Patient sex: F
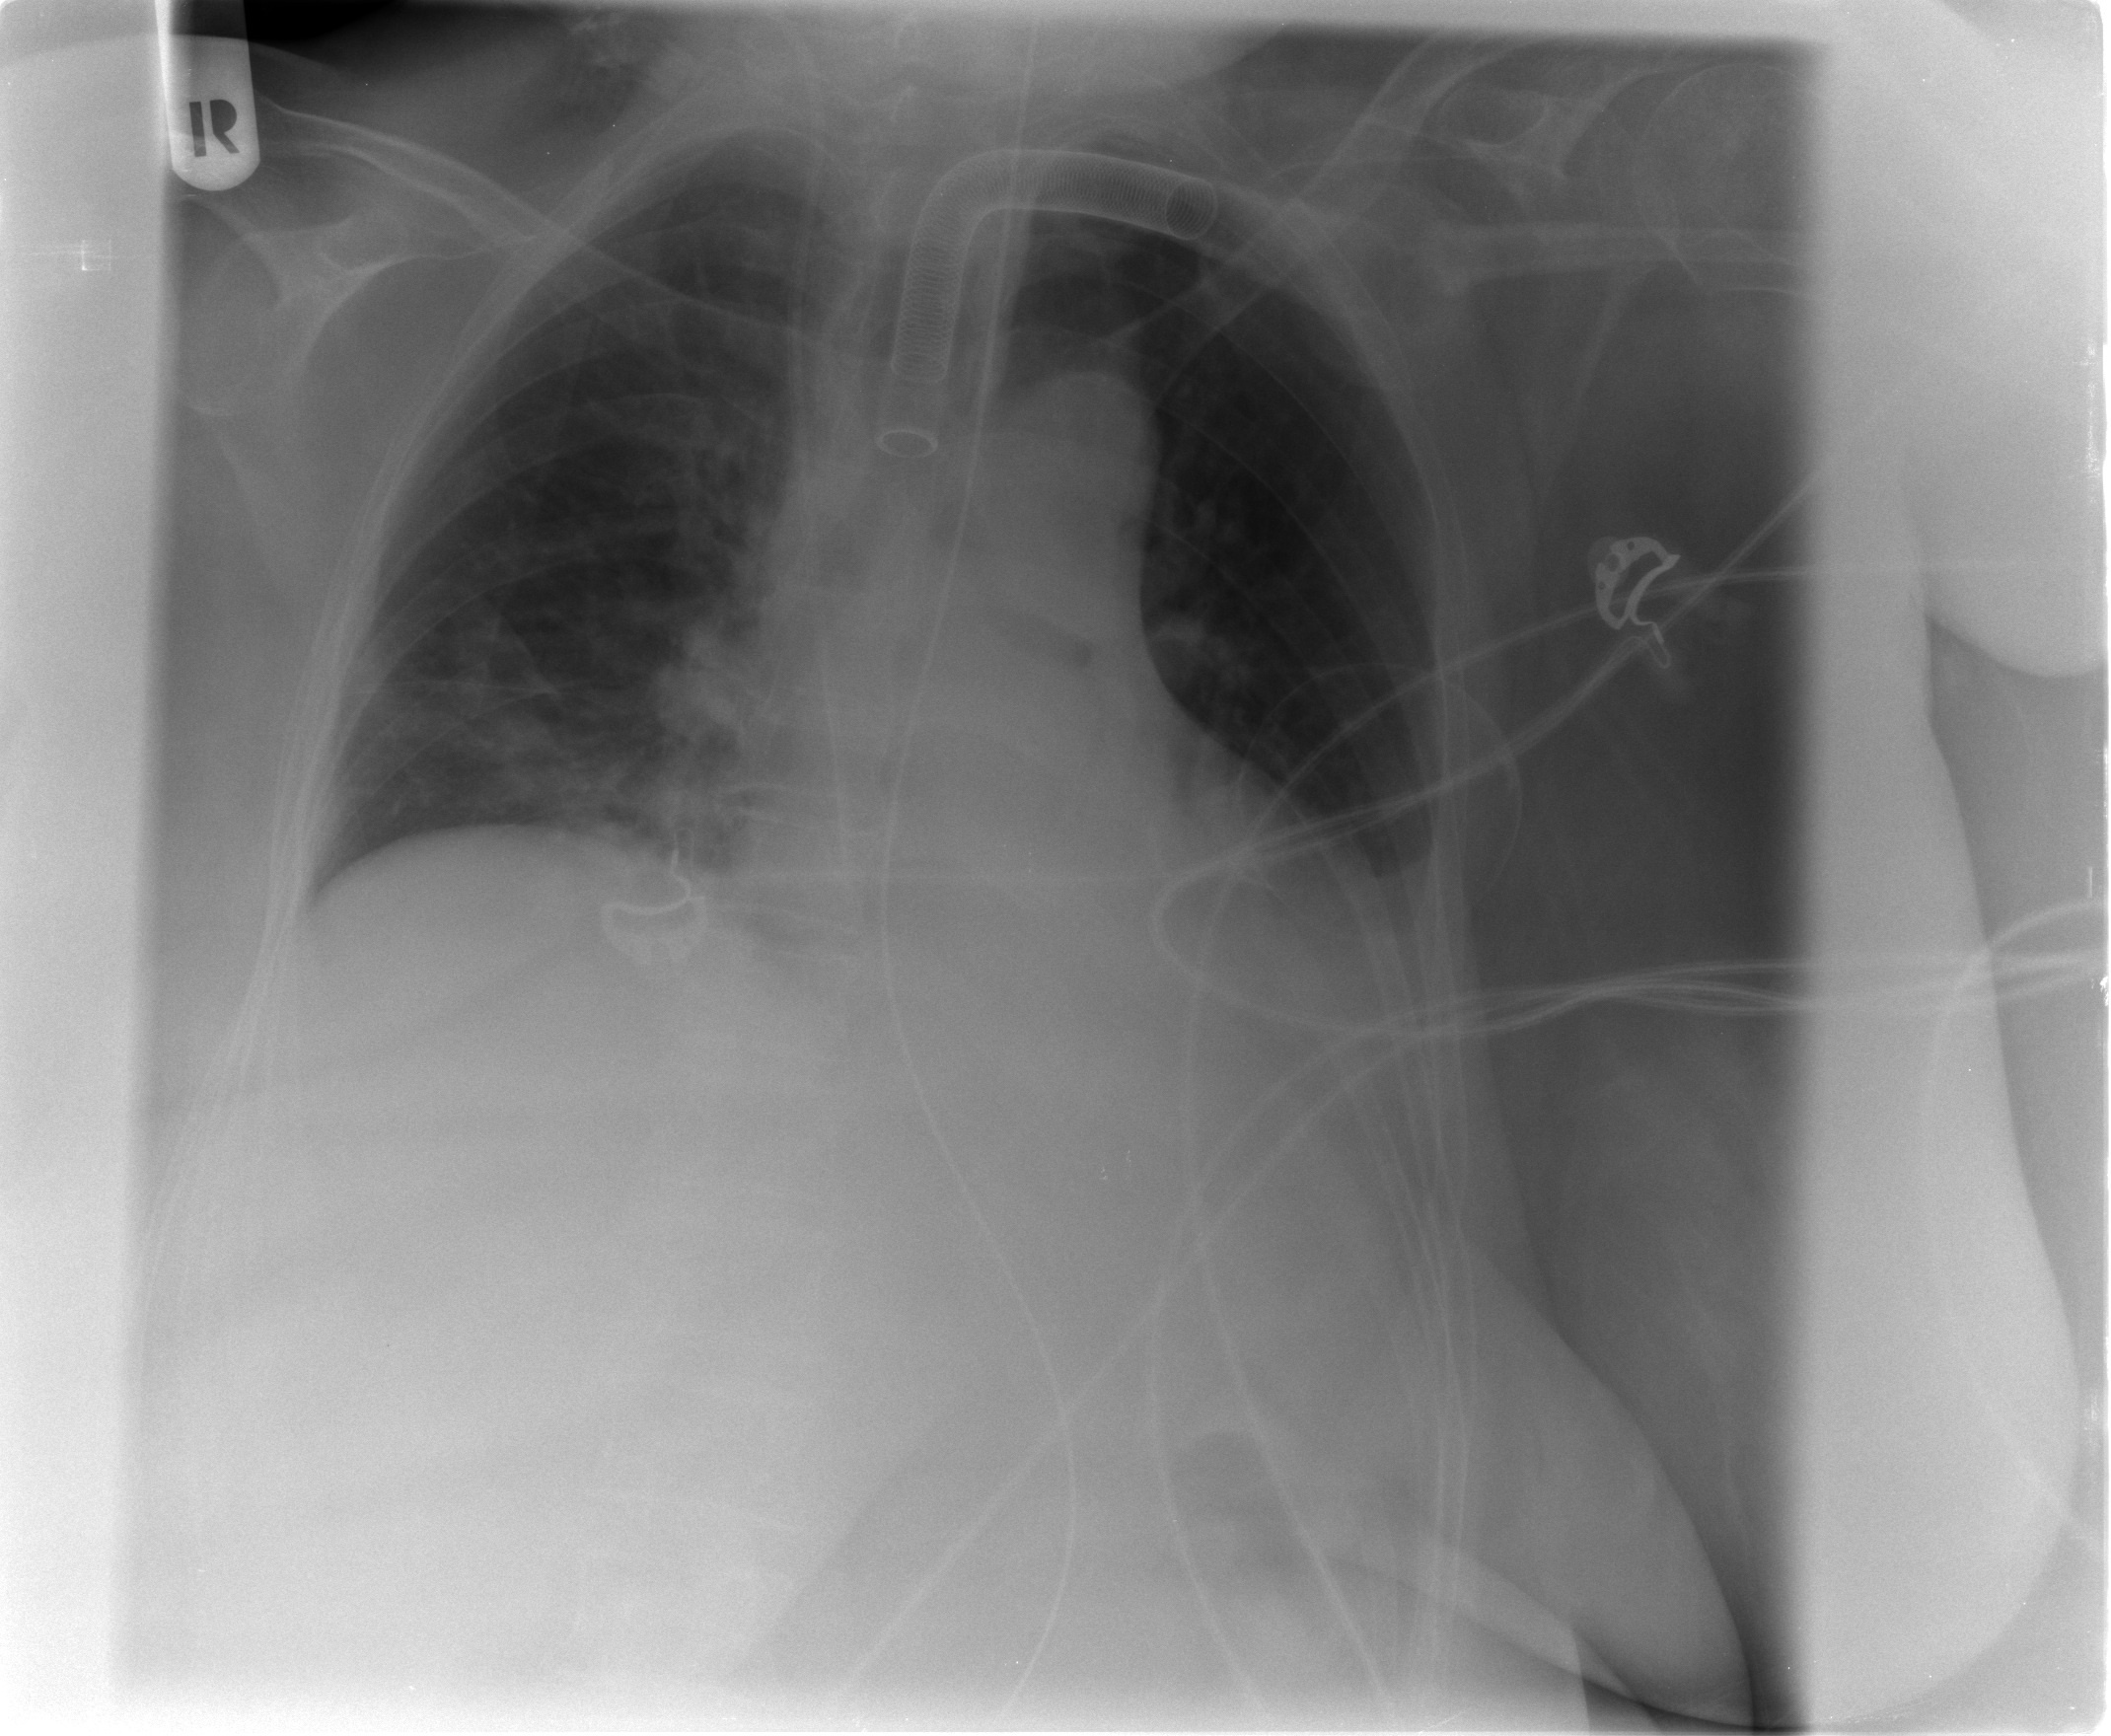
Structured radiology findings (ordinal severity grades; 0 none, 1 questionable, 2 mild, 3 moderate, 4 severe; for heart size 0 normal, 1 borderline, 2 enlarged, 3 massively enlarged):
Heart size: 1
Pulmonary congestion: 2
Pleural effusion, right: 0
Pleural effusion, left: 2
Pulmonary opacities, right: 0
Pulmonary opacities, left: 0
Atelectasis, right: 0
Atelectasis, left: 2